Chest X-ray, PA view. Patient: 53 years old, sex F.
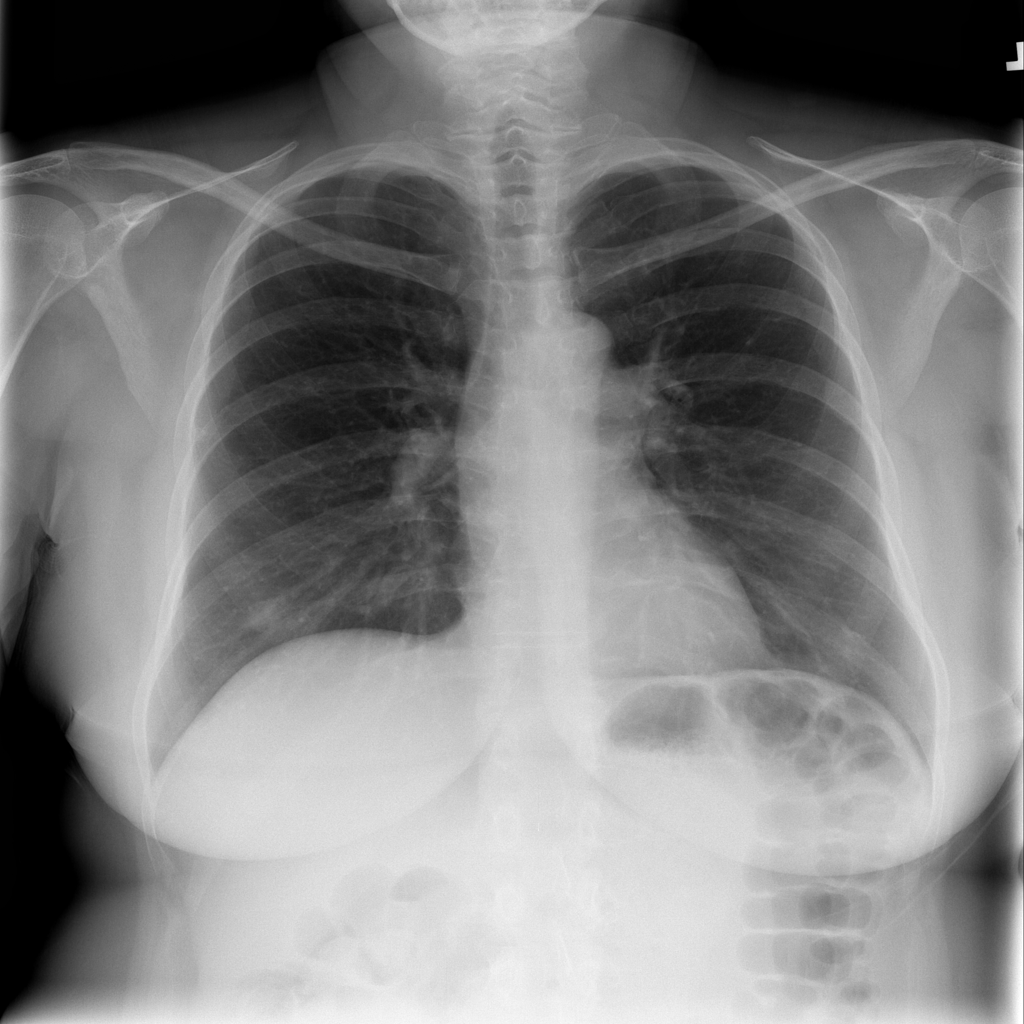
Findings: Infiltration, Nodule